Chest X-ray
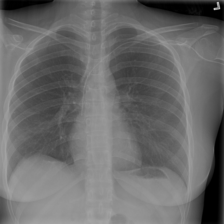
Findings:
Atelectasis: negative
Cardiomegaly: negative
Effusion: negative
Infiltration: negative
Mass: negative
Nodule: negative
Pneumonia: negative
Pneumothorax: negative
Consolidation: negative
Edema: negative
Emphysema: negative
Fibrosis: negative
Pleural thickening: negative
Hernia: negative